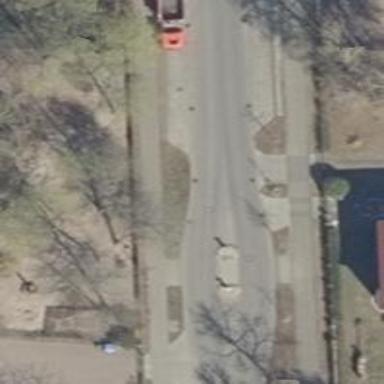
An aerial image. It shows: Tertiary road with asphalt surface. There are separate sidewalks on both sides.